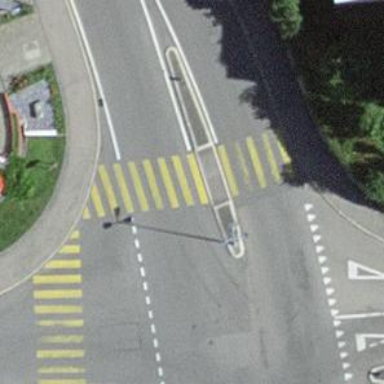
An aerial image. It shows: Zebra crossing on the road.